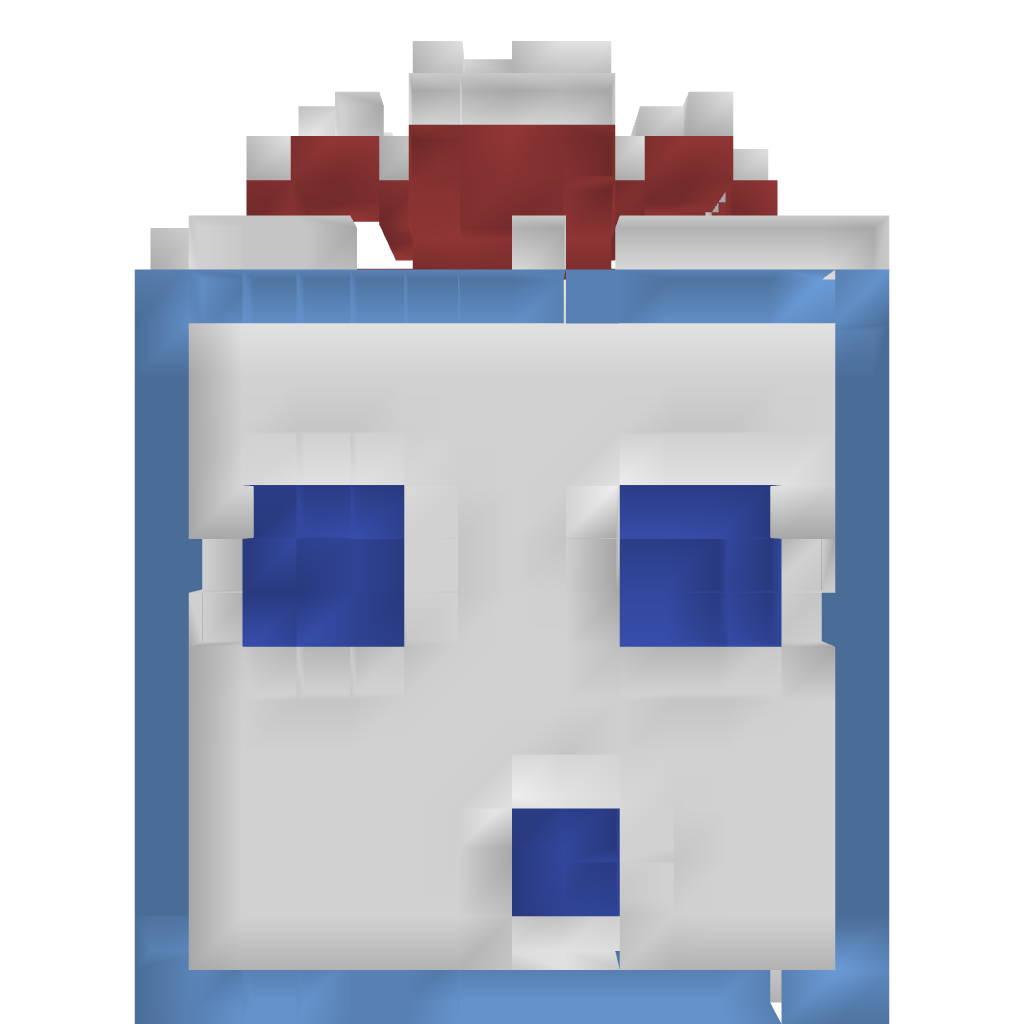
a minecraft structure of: Ice Slime good quality